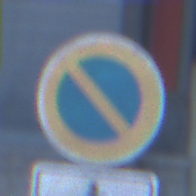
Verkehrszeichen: EingeschraenktesHalteverbot
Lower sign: HinweisDurchSinnbild18
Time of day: SunriseSunset
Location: Outdoor (Urban)
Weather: PartlyCloudy
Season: NotSpecified
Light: Natural